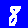
Digit: 8